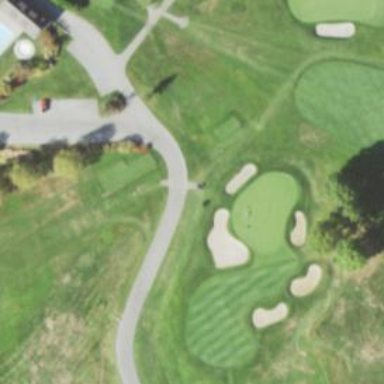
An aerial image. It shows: Pathway for golfing.